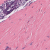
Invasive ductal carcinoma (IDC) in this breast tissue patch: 0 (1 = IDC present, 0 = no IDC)